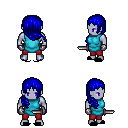
a pixel art fantasy rpg character, male body template, dark elf, purple skin, teal tunic, red pants, blue right-swept hairstyle, metal gloves, black slippers, dagger, four views (front, back, left, right), 2x2 character sprite sheet, small pixel art, hard edges, no anti-aliasing